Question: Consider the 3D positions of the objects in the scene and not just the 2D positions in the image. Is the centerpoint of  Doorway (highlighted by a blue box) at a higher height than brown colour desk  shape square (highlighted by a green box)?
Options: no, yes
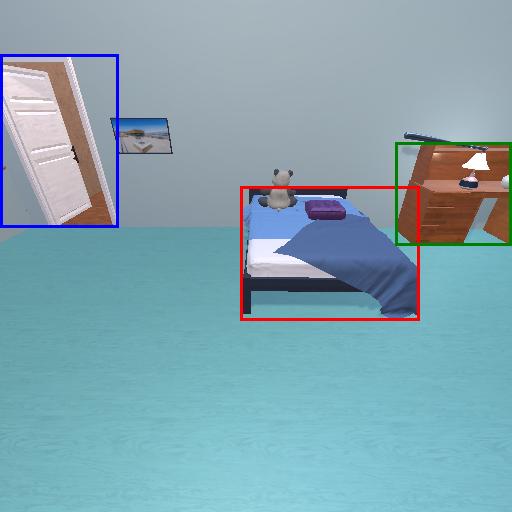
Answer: no